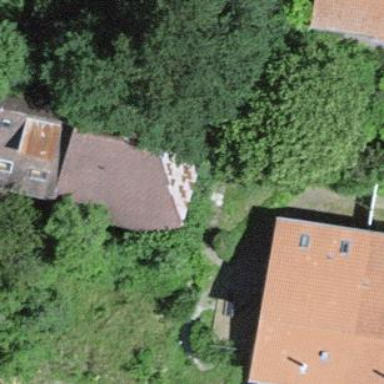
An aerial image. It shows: Simple house.